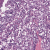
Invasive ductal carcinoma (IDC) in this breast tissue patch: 1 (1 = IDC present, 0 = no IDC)